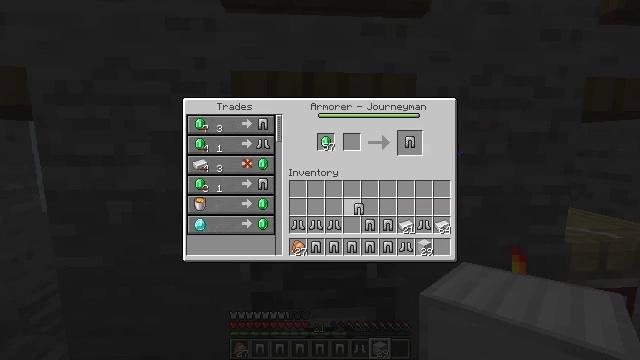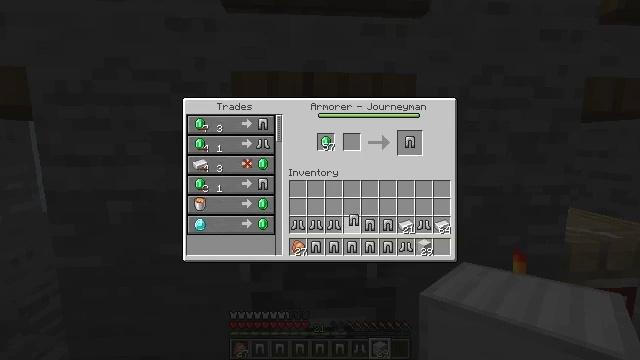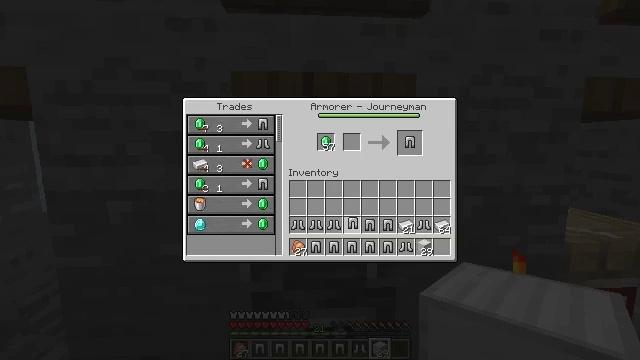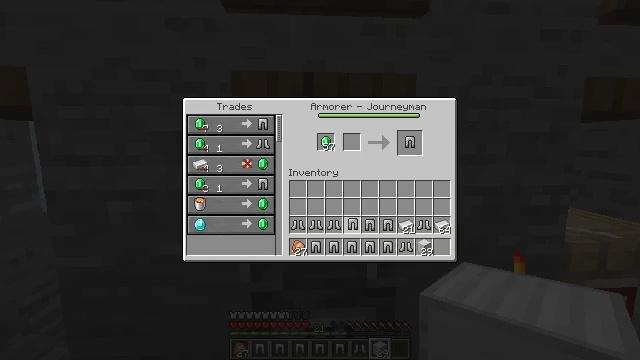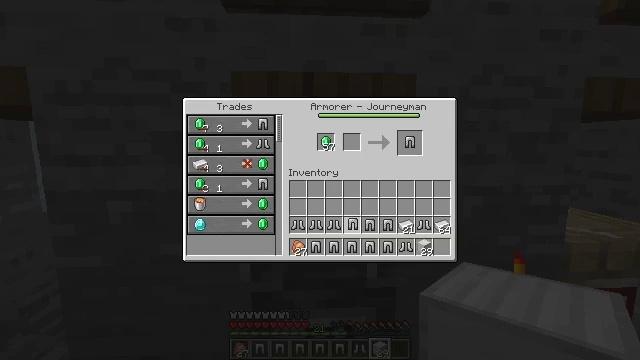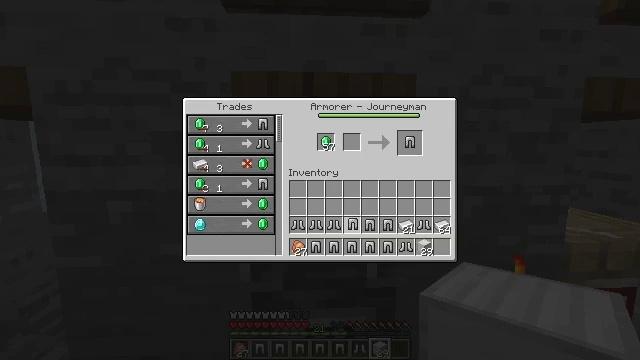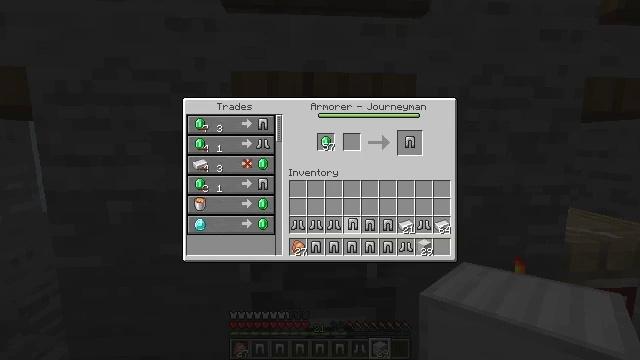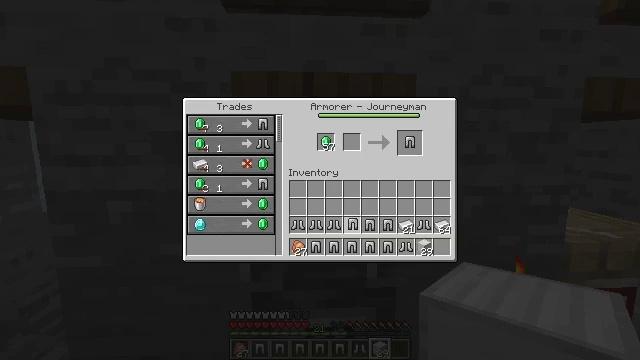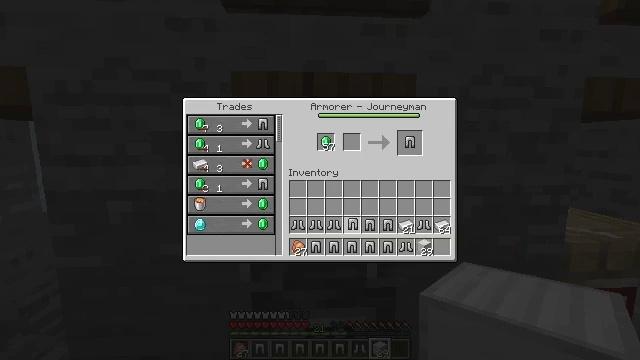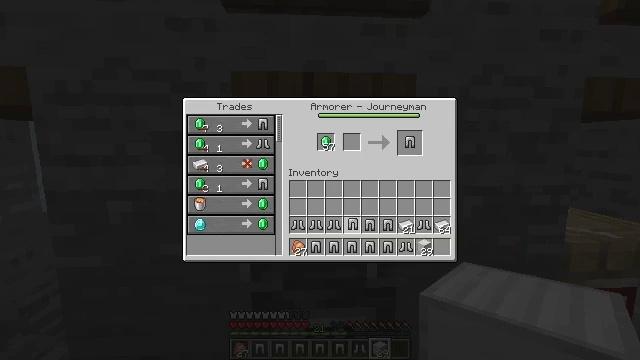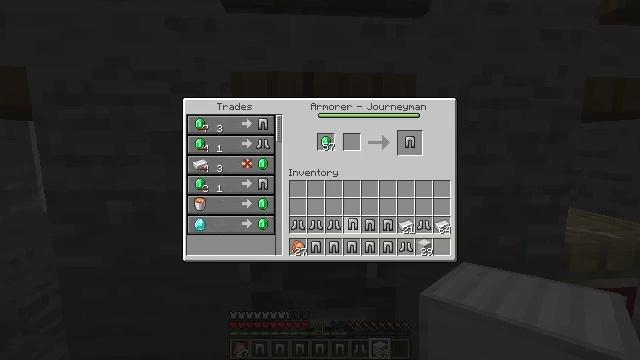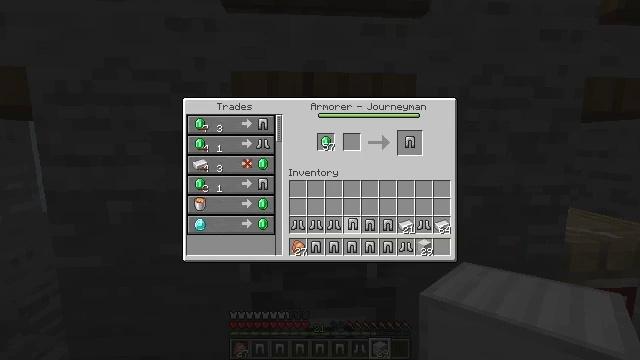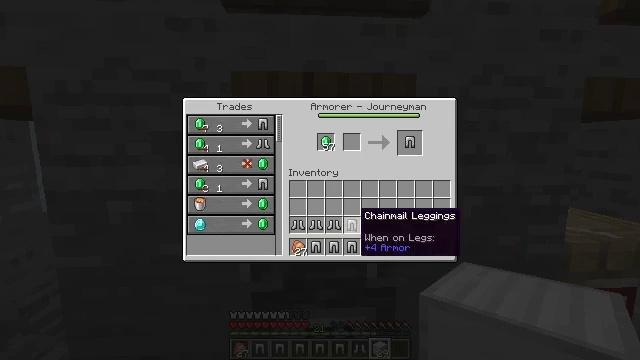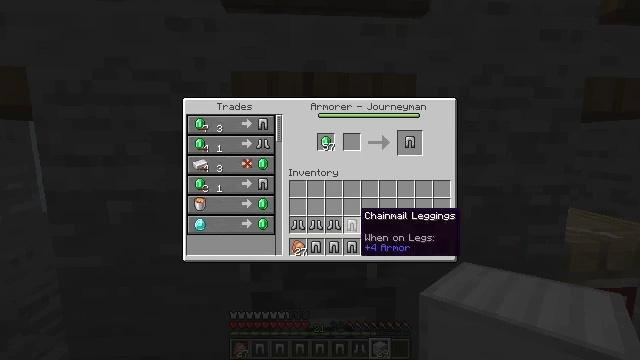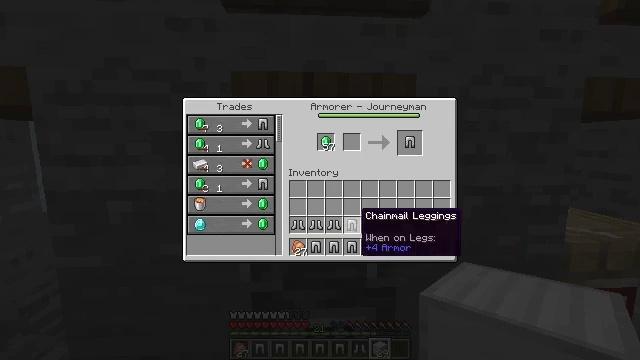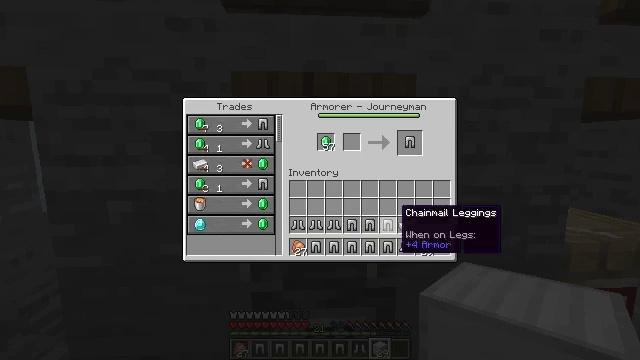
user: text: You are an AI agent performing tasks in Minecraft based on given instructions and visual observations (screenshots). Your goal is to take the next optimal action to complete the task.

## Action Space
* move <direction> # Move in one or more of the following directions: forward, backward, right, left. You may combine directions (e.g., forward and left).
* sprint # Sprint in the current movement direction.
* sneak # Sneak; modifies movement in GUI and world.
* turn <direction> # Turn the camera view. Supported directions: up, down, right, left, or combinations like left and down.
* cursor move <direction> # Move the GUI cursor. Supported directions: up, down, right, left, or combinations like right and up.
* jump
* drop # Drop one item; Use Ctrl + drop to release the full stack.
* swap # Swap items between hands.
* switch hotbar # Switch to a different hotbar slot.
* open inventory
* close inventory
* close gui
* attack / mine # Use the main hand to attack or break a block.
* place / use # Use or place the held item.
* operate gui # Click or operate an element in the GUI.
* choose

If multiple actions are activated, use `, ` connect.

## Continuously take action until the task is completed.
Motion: motion action
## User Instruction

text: Obtain diamond leggings by crafting with diamonds.
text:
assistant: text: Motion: turn down
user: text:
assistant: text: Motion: no_op
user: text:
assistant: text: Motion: no_op
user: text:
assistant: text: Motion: no_op
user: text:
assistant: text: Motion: no_op
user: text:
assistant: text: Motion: no_op
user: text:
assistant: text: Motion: no_op
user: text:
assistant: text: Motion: no_op
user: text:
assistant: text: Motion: no_op
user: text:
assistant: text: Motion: attack / mine
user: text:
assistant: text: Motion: attack / mine
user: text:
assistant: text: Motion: no_op
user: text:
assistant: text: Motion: no_op
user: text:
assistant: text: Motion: no_op
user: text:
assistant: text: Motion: turn right
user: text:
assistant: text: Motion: turn right and up
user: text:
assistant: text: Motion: turn up
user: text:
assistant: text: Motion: no_op
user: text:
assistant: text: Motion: no_op
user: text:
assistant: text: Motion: no_op
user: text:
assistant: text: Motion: no_op
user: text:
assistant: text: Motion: no_op
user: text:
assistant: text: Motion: no_op
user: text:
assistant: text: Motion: no_op
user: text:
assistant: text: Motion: no_op
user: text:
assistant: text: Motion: no_op
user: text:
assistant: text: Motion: no_op
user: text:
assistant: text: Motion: no_op
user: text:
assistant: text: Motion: no_op
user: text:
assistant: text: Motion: no_op